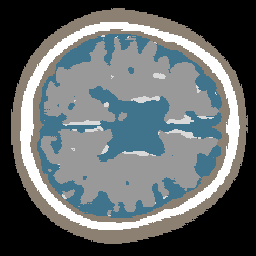
Label: no_lesion